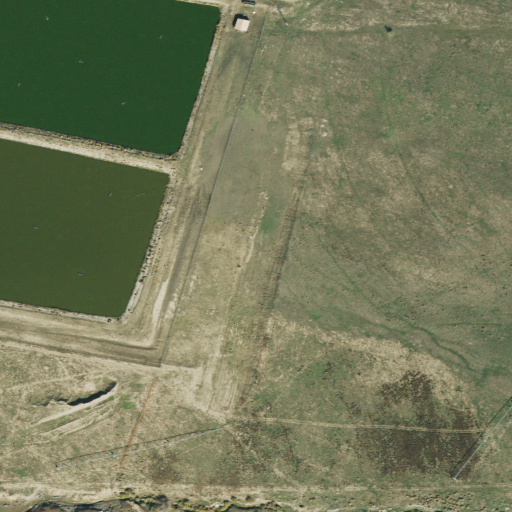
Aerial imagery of valley in Utah named Soldier Canyon containing grassland, open water, shrub, and pasture